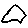
Label: hexagon